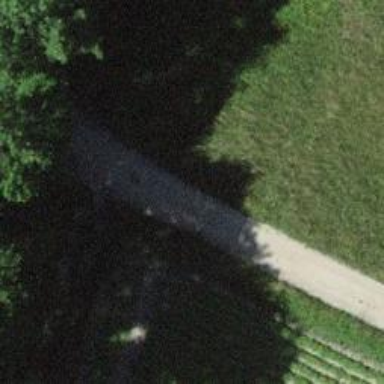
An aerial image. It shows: Gravel track with grade2 tracktype.